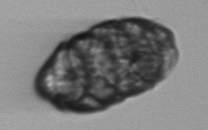
Label: Margalefidinium